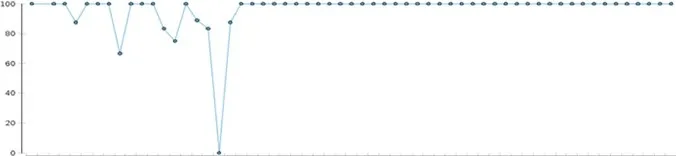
Weekly percentage of patients discharged/transferred from admission ward with a: physical health assessment.
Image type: pathology (immunostaining)